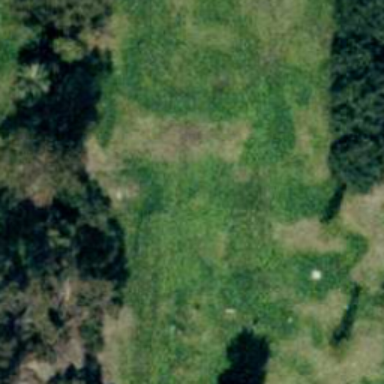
This is a part of a golf course with turfs and some trees .